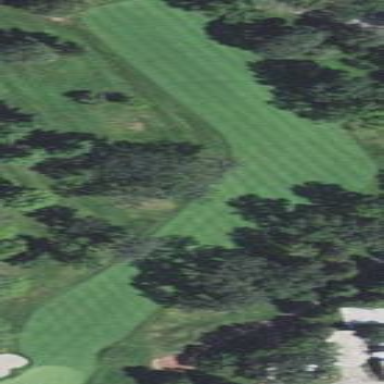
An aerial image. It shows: Well-maintained grassy area designated as golf fairway. It is part of golf sport facility.